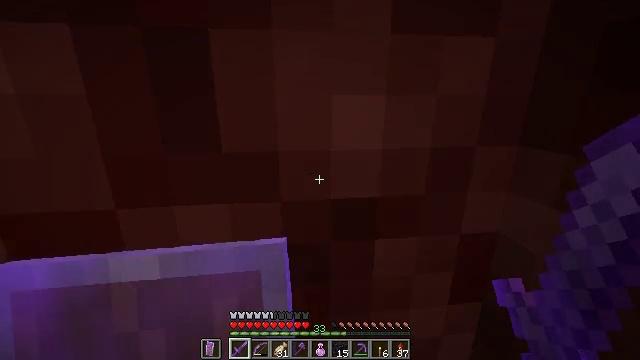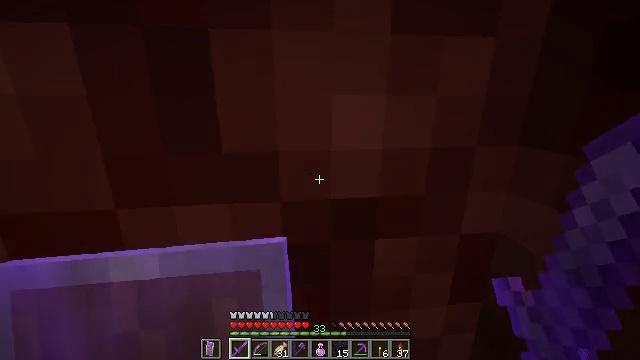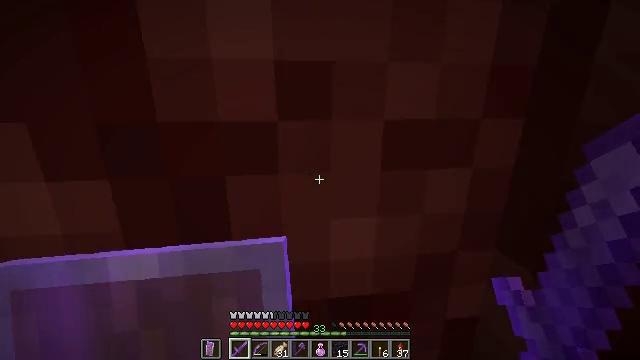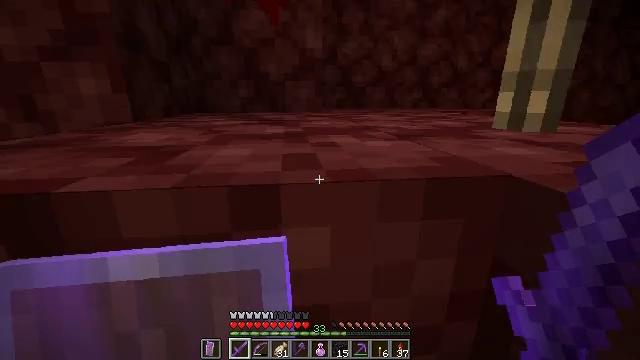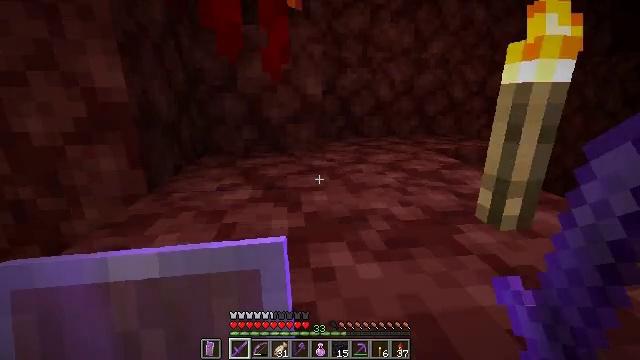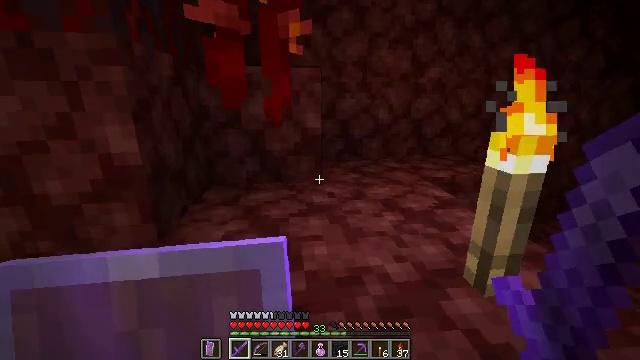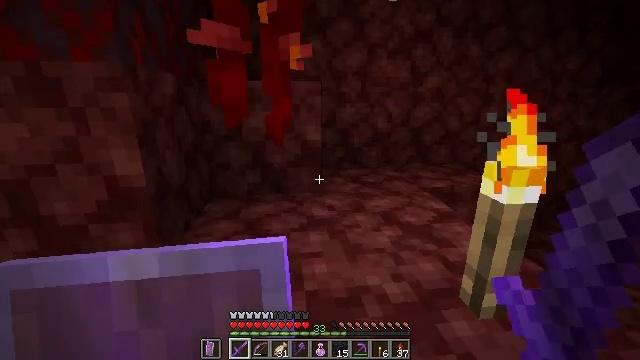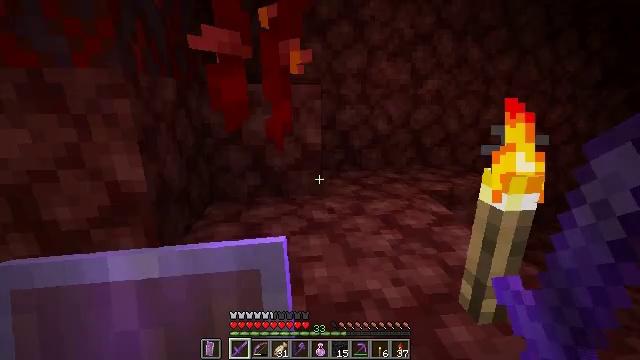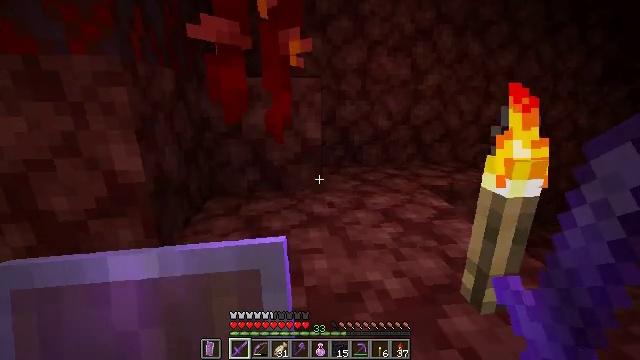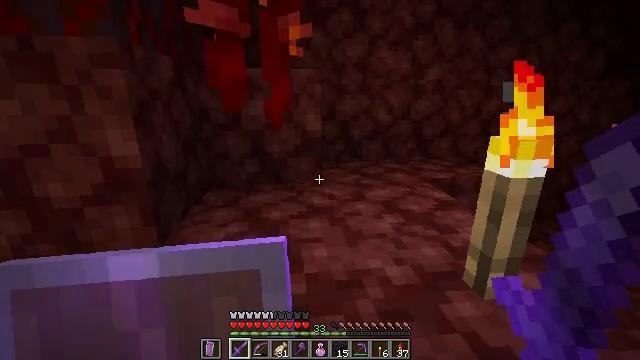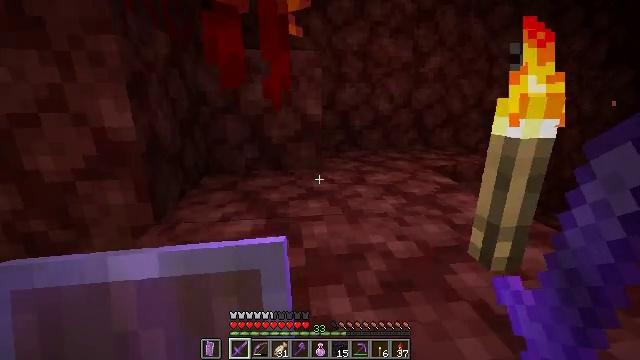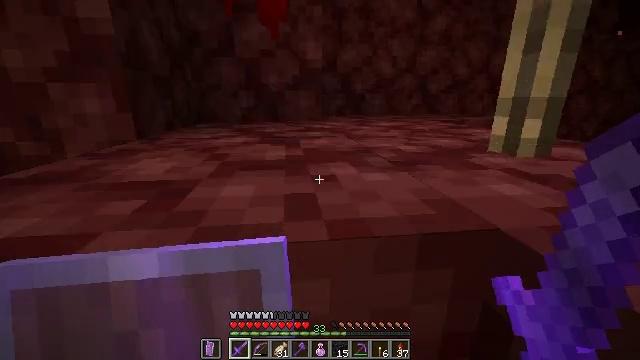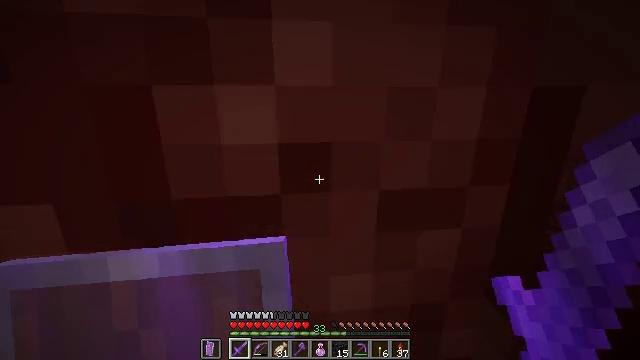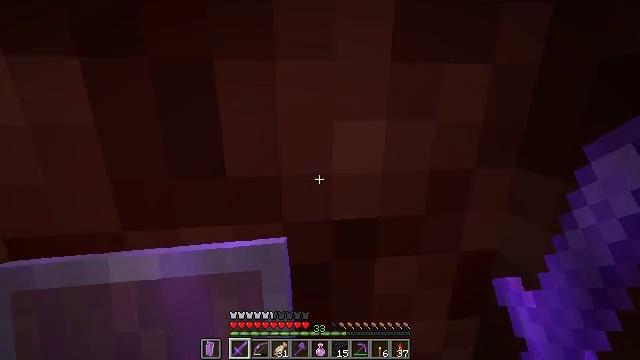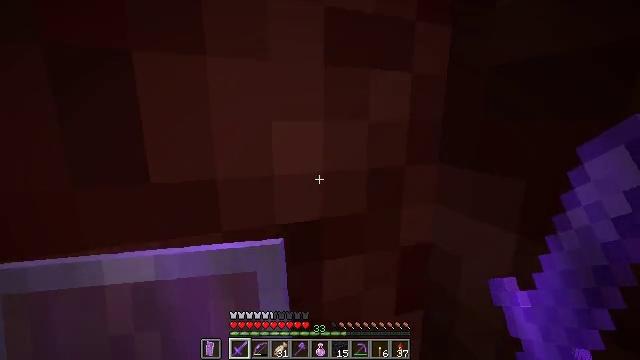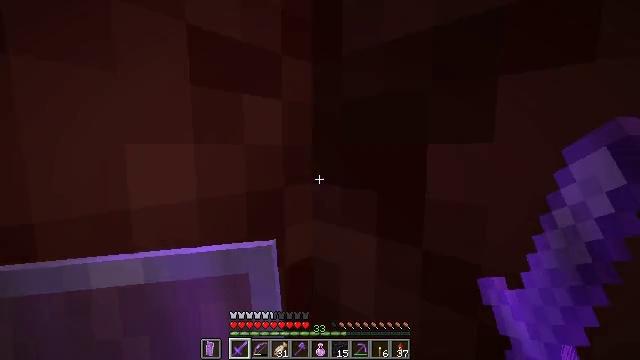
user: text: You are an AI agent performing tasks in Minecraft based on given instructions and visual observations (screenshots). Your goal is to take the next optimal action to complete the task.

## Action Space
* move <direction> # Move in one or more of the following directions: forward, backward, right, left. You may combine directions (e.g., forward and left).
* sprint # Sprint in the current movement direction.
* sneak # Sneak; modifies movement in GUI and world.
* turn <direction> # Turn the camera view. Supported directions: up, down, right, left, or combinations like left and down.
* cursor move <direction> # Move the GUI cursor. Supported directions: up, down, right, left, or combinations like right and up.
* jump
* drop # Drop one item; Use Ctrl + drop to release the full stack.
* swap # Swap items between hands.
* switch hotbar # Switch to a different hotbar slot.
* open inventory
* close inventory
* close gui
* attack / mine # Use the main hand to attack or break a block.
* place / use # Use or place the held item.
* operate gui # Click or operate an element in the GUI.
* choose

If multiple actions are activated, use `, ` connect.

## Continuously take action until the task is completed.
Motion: motion action
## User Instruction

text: Dig up warped fungus to add to your inventory.
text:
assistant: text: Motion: no_op
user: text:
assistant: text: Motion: move forward, jump
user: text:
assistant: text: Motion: move forward, jump
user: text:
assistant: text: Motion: move forward, jump
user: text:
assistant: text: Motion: move forward, jump
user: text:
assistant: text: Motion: move forward, jump
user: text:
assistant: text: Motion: move forward, jump
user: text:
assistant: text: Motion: move forward, jump
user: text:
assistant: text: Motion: move forward, jump
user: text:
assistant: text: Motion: move forward, jump
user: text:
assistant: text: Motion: move forward, jump
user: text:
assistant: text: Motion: move forward
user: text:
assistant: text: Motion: move forward
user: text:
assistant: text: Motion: turn right and up
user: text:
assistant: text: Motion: turn right and up
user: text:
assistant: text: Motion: turn right and up
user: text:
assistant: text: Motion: turn right and up
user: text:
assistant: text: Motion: turn right and up
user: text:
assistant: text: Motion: no_op
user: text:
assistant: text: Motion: jump
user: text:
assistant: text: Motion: jump
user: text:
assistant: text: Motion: jump
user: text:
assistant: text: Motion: jump
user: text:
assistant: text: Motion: jump
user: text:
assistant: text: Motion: jump
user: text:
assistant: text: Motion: turn right and down, jump
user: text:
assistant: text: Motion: jump
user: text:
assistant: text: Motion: jump
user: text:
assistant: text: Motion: jump
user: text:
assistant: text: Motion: jump